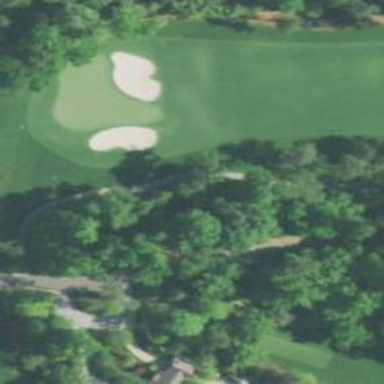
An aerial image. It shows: Rough area on grassy golf course.